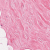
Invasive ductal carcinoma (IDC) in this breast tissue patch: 0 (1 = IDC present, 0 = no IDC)